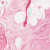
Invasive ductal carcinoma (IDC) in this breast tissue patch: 0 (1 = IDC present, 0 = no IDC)